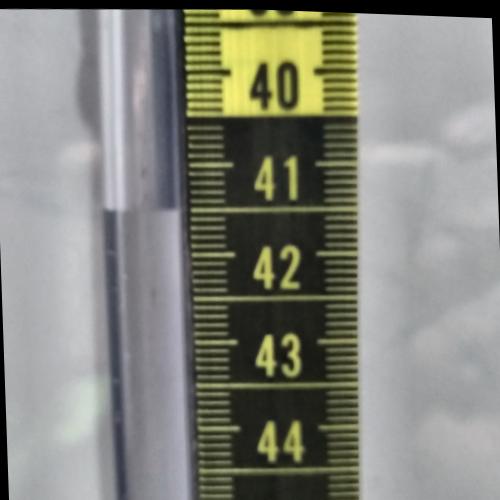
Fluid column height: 41.5 cm